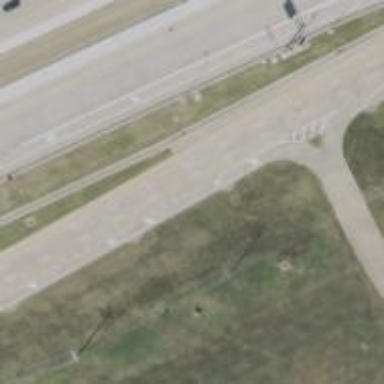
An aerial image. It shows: Secondary road with frontage road.